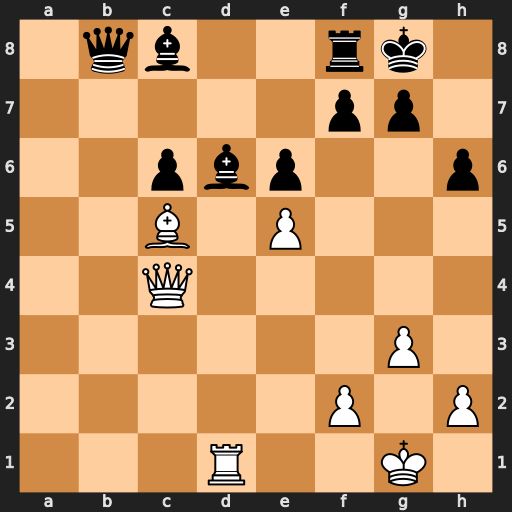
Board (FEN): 1qb2rk1/5pp1/2pbp2p/2B1P3/2Q5/6P1/5P1P/3R2K1
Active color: w
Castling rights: -
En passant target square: -
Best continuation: Bxd6 Rd8 Bxb8 Rxd1+ Kg2